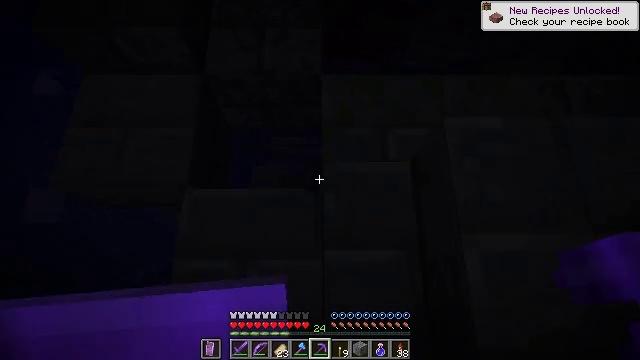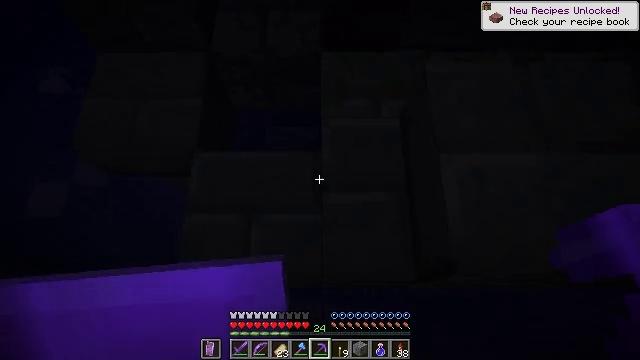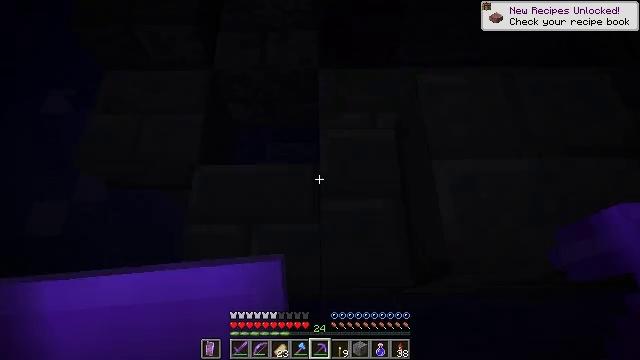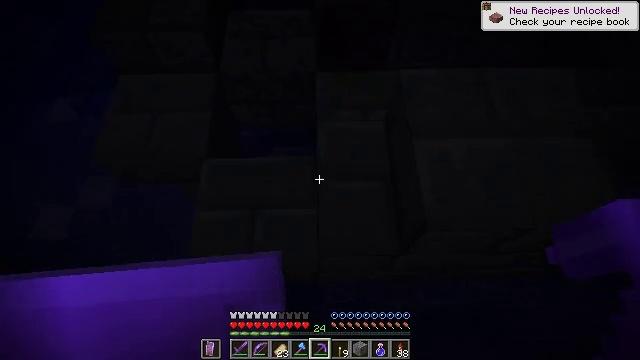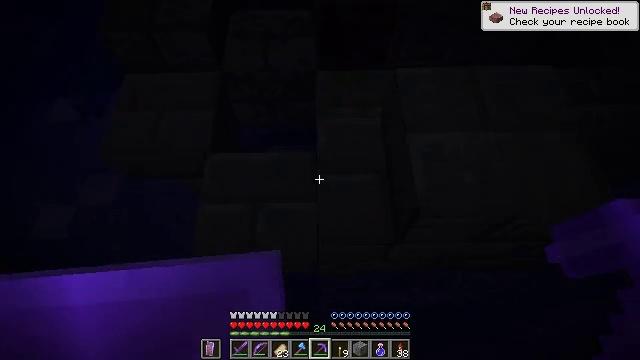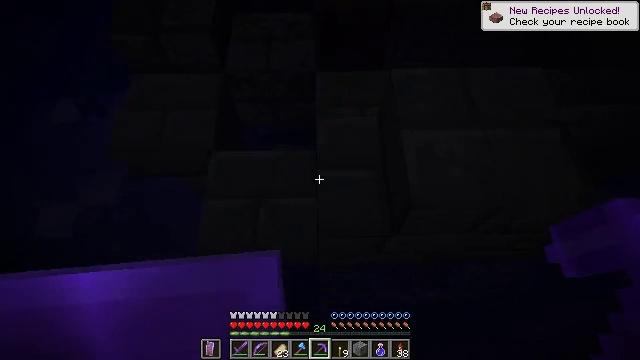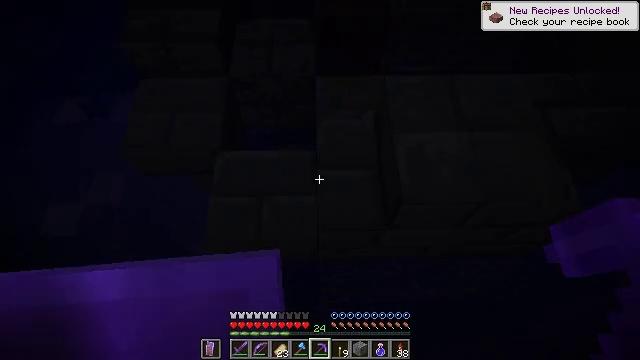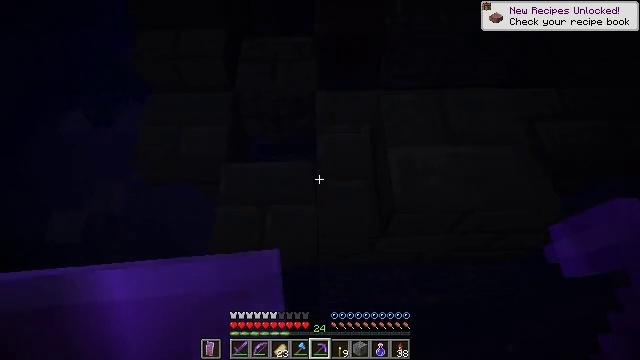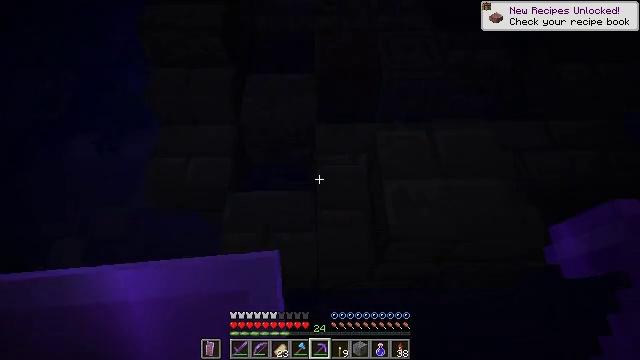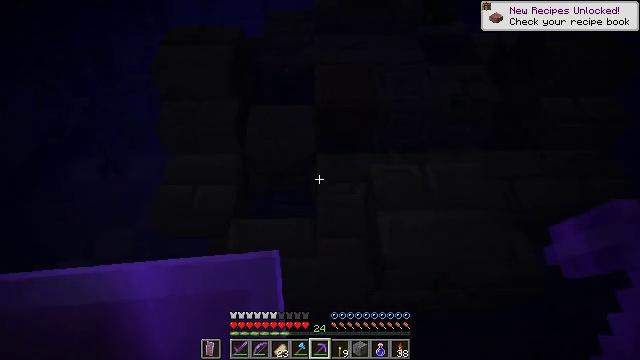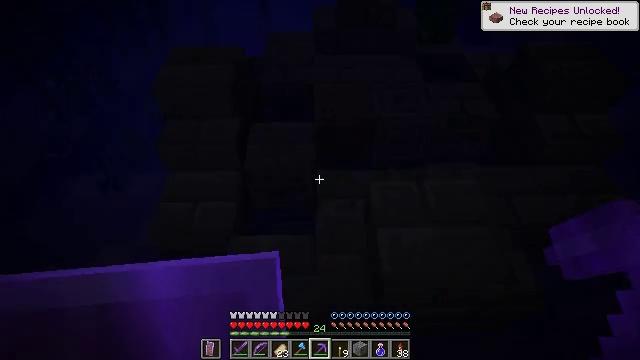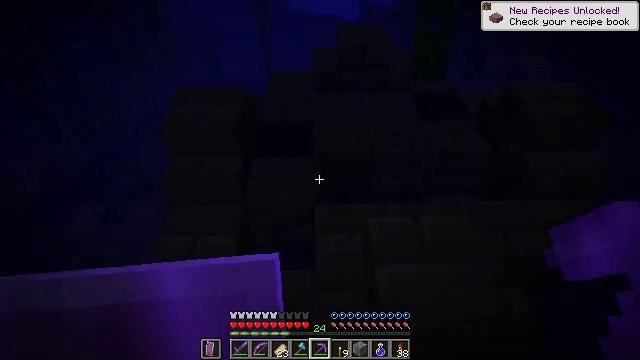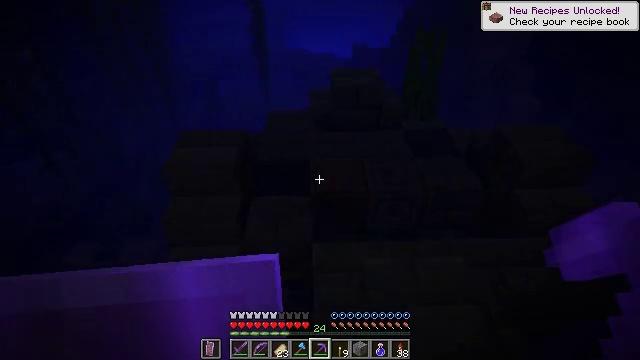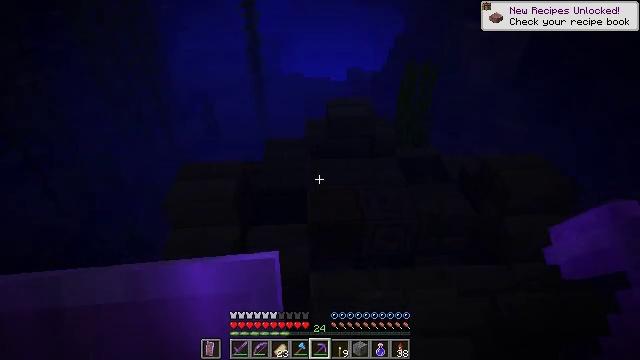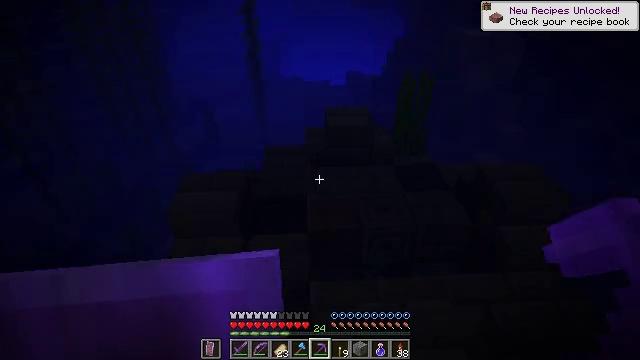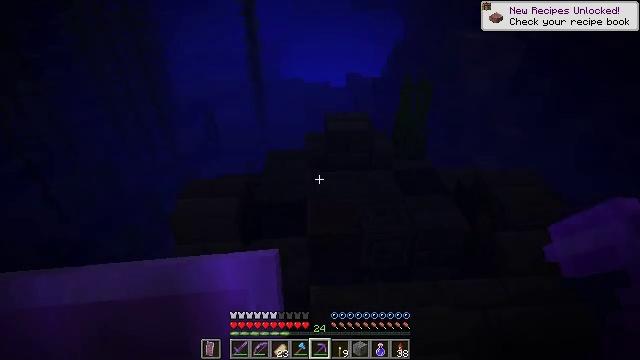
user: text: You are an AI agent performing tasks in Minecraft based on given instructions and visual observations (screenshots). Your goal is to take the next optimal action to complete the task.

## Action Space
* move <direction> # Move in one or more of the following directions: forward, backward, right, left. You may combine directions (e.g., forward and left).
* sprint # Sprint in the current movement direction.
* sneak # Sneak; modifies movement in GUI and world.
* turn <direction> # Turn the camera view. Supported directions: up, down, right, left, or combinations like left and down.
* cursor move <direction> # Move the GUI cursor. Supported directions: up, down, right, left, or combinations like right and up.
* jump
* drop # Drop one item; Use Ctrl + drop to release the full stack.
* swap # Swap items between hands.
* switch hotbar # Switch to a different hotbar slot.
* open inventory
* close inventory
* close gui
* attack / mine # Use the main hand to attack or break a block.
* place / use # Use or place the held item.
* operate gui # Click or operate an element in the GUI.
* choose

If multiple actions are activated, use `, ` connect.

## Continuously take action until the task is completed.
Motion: motion action
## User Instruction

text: Attack the white bed to collect it.
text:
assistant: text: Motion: move back, jump
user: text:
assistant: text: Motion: move back, turn up, jump
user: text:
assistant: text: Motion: move back, turn up, jump
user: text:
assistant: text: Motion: jump
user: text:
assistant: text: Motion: jump
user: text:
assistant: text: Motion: jump
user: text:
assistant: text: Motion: turn up, jump
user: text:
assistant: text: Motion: turn up, jump
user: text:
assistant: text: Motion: turn up, jump
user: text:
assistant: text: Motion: turn up, jump
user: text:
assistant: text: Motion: turn up, jump
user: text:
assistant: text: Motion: turn up, jump
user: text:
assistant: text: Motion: turn up, jump
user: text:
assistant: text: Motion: jump
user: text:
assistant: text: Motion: jump
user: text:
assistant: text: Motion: jump
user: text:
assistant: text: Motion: jump
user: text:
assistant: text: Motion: jump
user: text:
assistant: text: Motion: jump
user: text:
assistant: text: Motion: jump
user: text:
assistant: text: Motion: jump
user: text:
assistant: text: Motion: jump
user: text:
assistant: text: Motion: jump
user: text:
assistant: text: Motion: jump
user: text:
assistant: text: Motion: jump
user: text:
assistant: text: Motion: jump
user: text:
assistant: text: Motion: jump
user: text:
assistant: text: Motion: jump
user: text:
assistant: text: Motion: jump
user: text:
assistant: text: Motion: move left, jump